Question:
I have table with columns, some columns are varchar. I have noticed that the rows in the table are sorted automatically. I, instead, want the rows to be in the same order as they are inserted into the table. Any clues? Please note that I haven't applied any 'ORDER BY' clause and Dates are all same for the columns.
As is evident that although I added first, it automatically came below the which is not desired.
Is it because my PK is composite?
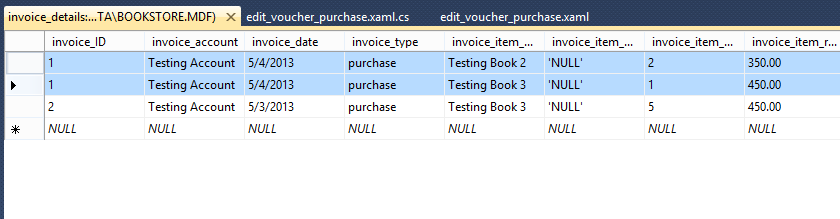
Answer: You did not specify exactly which RDBMS you are using, but I can say the following with regards to Microsoft SQL Server:
1. You CANNOT guarantee ANY predictable / repeatable ordering without an ORDER BY clause
2. If you want rows to be ordered by when they were inserted, you need to: add a new column that is either an IDENTITY (could be INT or BIGINT) or a DATETIME / DATETIME2 datatype with a default constraint of GETDATE() or GETUTCDATE() AND ORDER BY this new field
3. The new field has nothing to do with a PK. This is in reference to a suggestion someone else made. A PK is for relationships, not sorting, and while an IDENTITY is typically used for a PK, there are plenty of situations to have a PK of one or more non-auto-incrementing fields and still have an auto-incrementing field.
4. If you need the detail on what millisecond / nanosecond the records are inserted as well as the guaranteed / repeatable sort, then do both the DATETIME / DATETIME2 and IDENTITY fields.
5. Adding one, or both, of these fields does not imply any specific index structure. Their existence merely allows you to create one or more indexes that would include them to enforce your desired ordering.